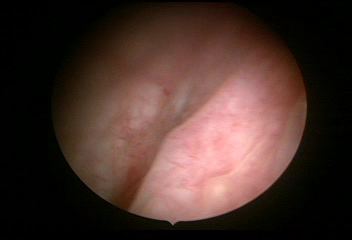
Modality: WLC
Class: Anatomical landmarks
Subclass: UreteralOrifice
Bladder cancer association: No
Annotated structures: Left ureteral orifice